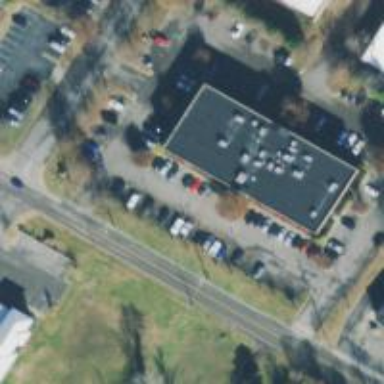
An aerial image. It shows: Commercial building.